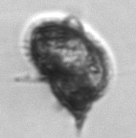
Label: Amylax